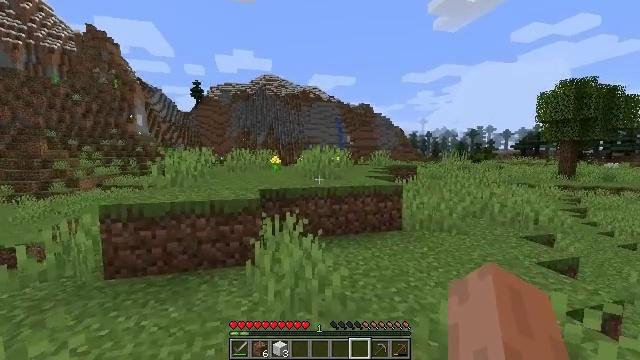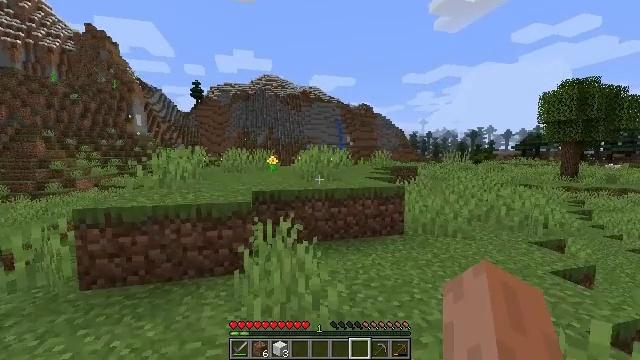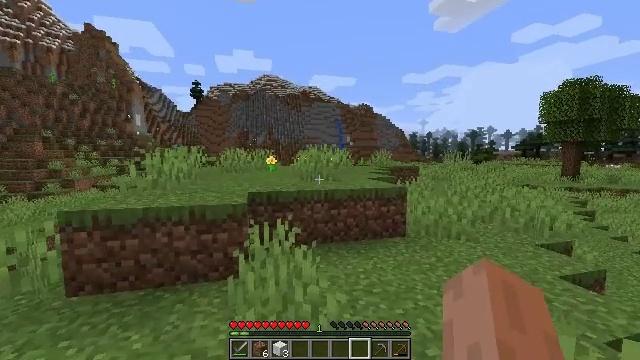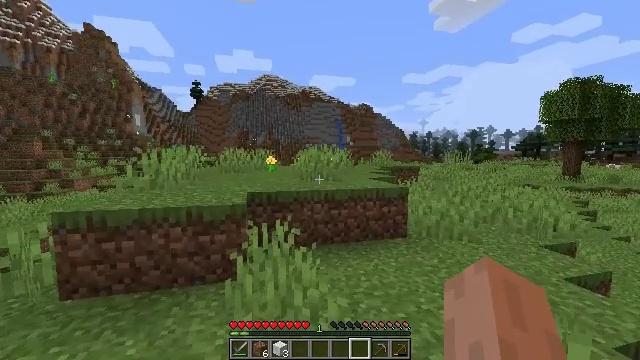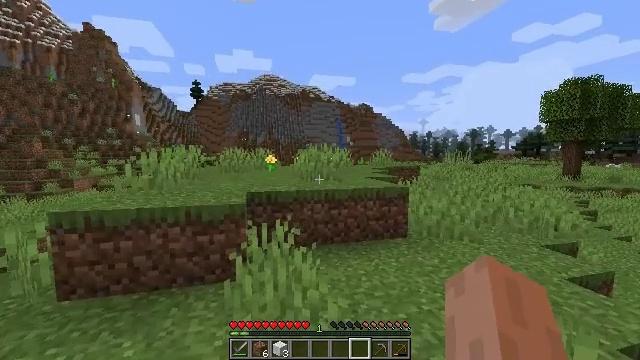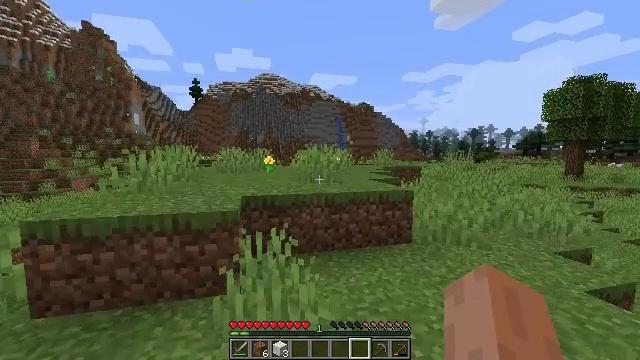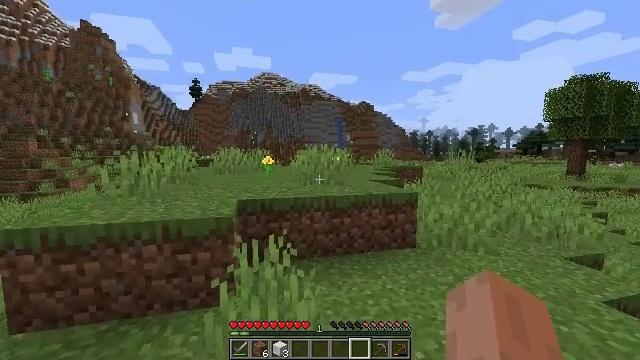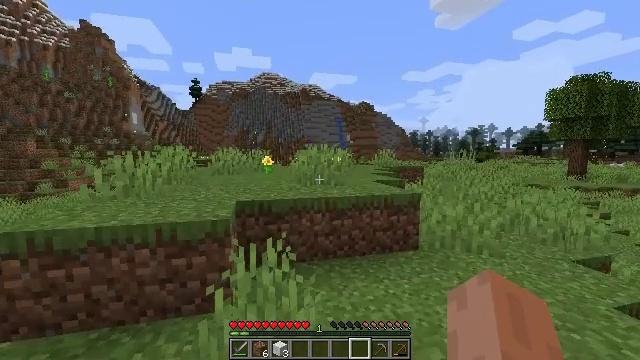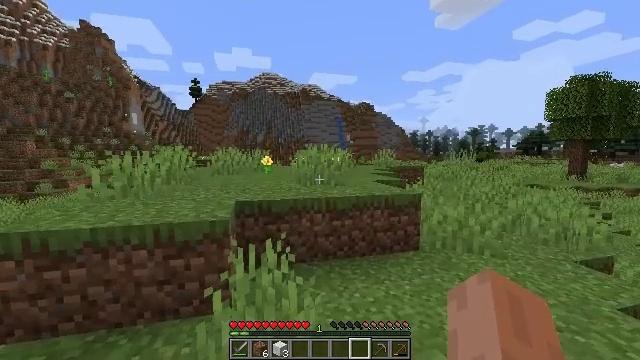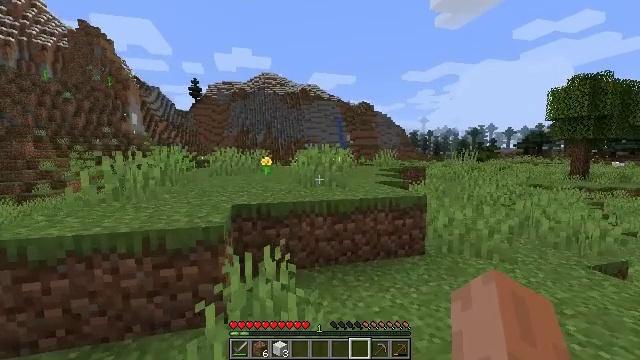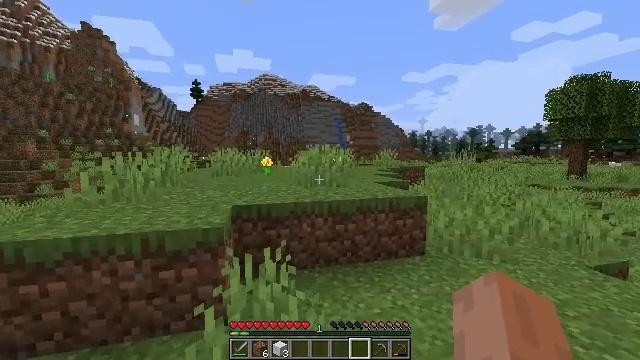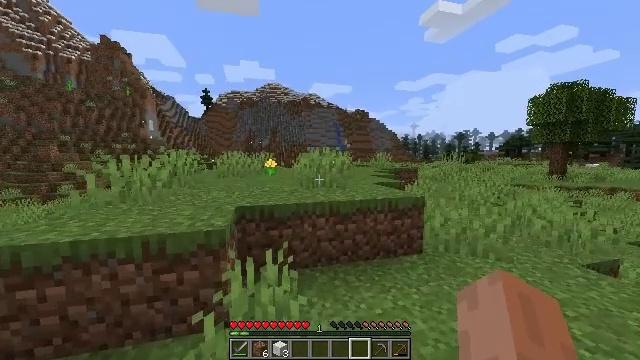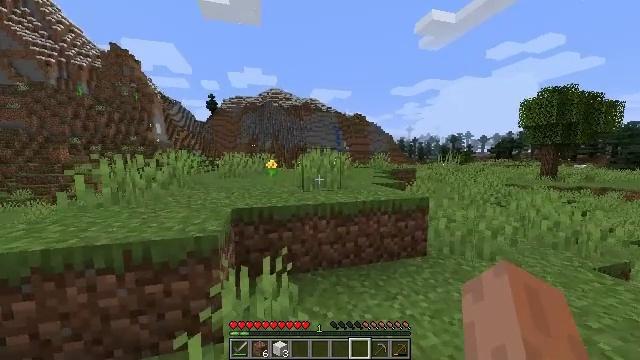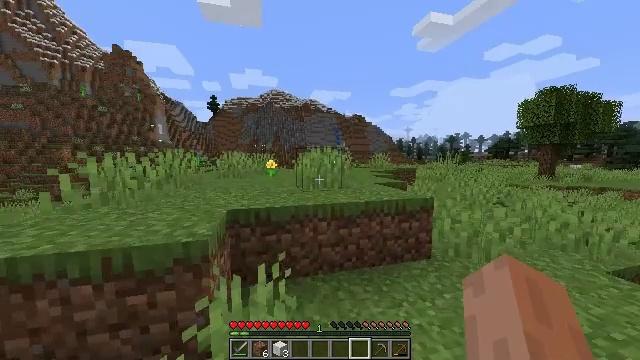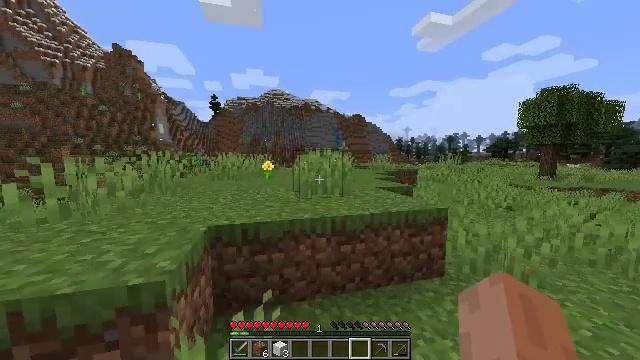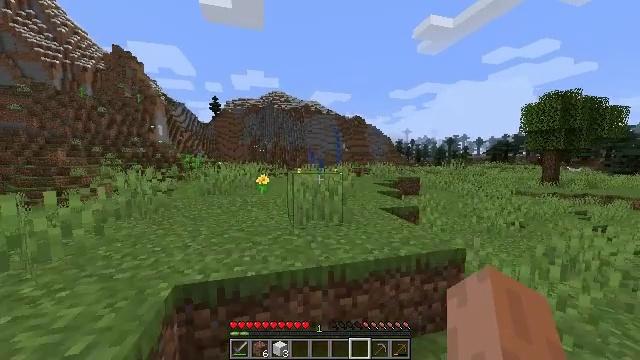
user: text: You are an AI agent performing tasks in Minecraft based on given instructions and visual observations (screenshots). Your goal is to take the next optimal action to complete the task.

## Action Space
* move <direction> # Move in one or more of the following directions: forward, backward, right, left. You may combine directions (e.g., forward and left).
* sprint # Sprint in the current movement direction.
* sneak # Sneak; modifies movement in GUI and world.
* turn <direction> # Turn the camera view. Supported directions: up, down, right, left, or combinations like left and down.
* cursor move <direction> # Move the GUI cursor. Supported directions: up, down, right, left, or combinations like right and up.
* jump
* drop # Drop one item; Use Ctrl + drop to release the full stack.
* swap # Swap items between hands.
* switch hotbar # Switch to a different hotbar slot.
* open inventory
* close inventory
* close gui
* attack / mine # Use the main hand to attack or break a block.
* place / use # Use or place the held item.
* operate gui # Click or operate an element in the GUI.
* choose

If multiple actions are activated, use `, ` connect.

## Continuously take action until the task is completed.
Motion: motion action
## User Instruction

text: Cook mutton in the furnace to get cooked mutton.
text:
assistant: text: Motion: move forward
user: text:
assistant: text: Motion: no_op
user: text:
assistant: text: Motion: no_op
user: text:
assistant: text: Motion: move forward
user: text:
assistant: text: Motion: move forward
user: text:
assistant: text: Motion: move forward
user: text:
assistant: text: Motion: no_op
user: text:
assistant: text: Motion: no_op
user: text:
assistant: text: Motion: move forward
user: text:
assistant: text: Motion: move forward
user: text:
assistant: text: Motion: move forward
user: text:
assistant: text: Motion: move forward
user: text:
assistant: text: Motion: move forward
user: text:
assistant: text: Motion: move forward
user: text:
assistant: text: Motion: move forward, jump
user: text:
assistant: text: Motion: move forward, jump
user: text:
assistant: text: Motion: move forward, jump
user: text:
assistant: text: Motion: move forward, jump
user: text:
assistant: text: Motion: move forward, jump
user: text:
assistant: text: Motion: move forward, jump
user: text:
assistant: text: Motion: move forward, jump
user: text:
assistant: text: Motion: move forward, jump
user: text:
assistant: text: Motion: move forward, jump
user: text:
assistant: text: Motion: move forward, jump
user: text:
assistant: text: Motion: move forward, jump
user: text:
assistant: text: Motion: move forward, jump
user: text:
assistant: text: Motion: move forward, jump
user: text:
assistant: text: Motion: move forward, jump
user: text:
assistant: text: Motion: move forward, jump
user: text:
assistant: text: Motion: move forward, jump